Field crop: maize
Growth stage: 2
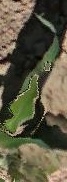
Species: maize